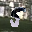
Label: 5